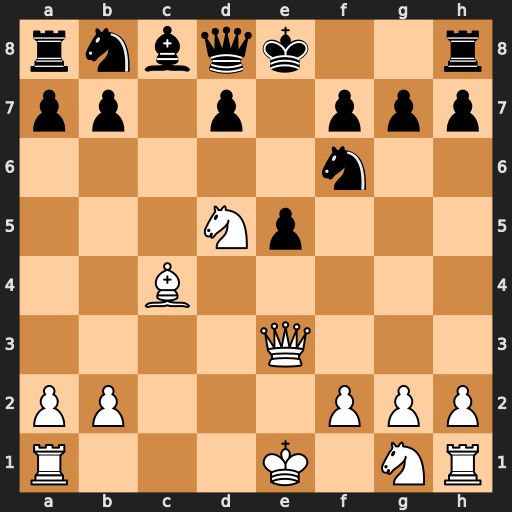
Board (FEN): rnbqk2r/pp1p1ppp/5n2/3Np3/2B5/4Q3/PP3PPP/R3K1NR
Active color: w
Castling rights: KQkq
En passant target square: -
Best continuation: Qxe5+ Kf8 Qd6+